Interaction volume radius: 10 \u00c5
Interaction volume height: 50 \u00c5
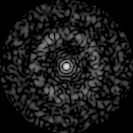
Disorder parameter: 0.839